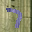
Label: 7